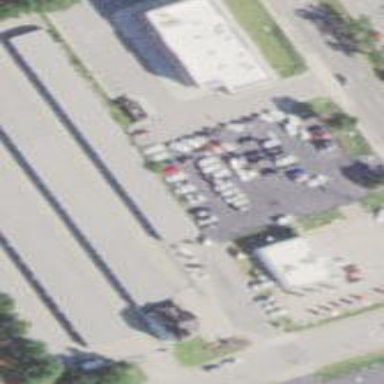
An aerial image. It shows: Parking area with surface.